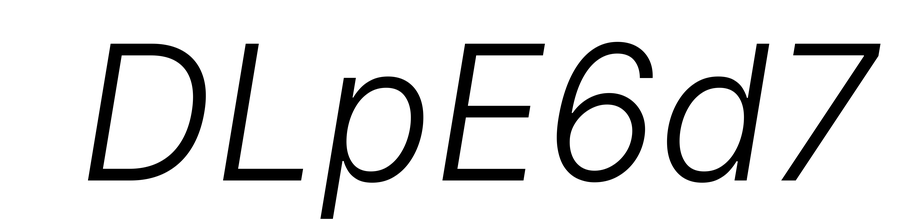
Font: Inter-Italic_Light_Italic